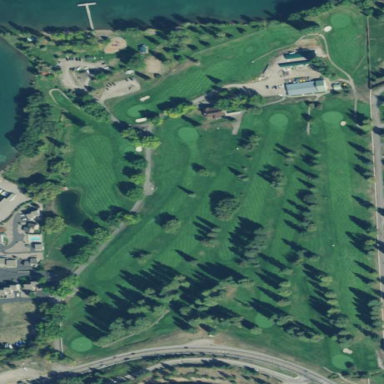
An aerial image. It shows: Golf course surrounded by greenery.